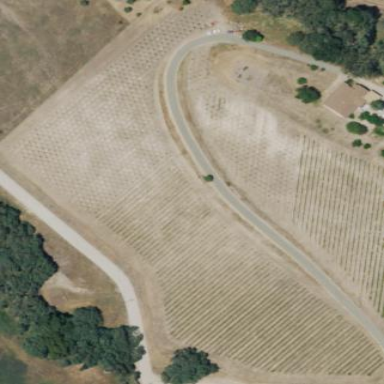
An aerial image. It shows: Vineyard with grape crops.